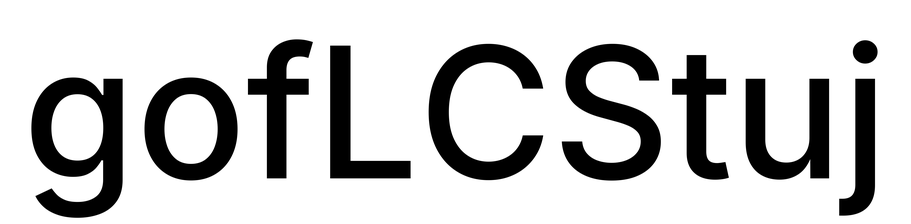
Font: Inter_Medium